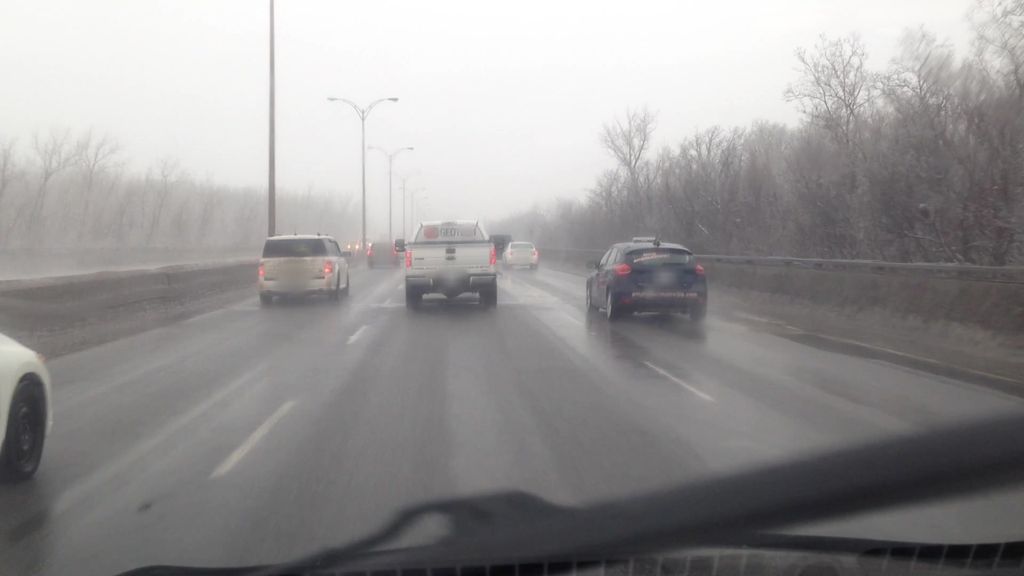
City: montreal